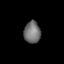
Tissue: lung
Cell type: T cells
Senescence score: 0.607
Nuclear area (px): 354
Mean DAPI intensity: 112.712